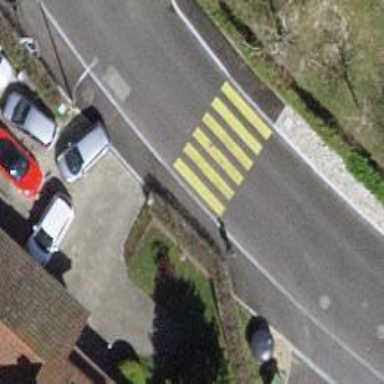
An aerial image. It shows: Uncontrolled zebra crossing with notable zebra markings.